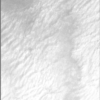
Label: not_dusty